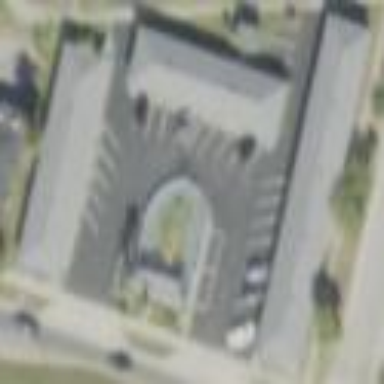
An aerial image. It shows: Motel.